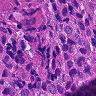
Metastatic tissue present: yes